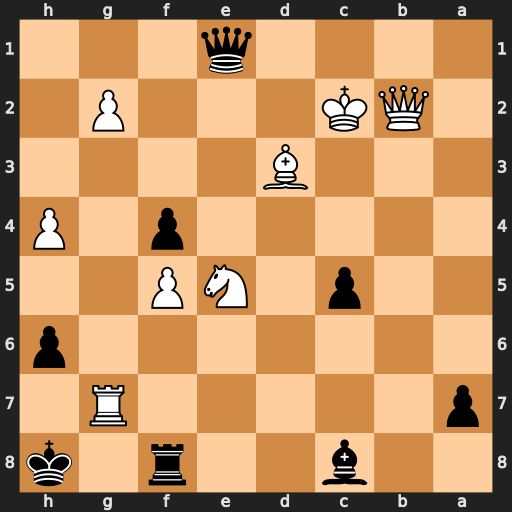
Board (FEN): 2b2r1k/p5R1/7p/2p1NP2/5p1P/3B4/1QK3P1/4q3
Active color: b
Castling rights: -
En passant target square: -
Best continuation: Qf2+ Kb1 Qxb2+ Kxb2 Kxg7